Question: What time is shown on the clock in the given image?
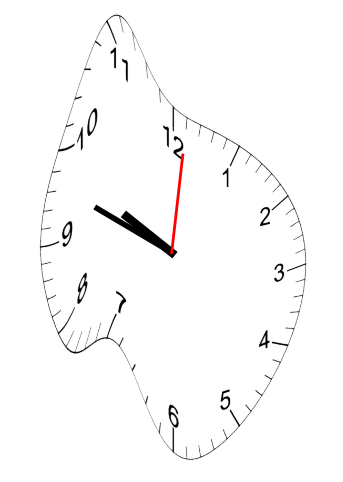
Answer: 09:48:01